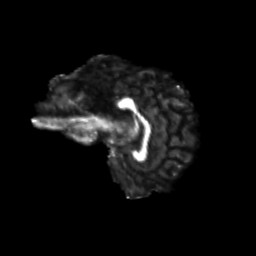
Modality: FA
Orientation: sagittal
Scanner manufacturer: siemens
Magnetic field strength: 3 T
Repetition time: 9.2 s
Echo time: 0.084 s